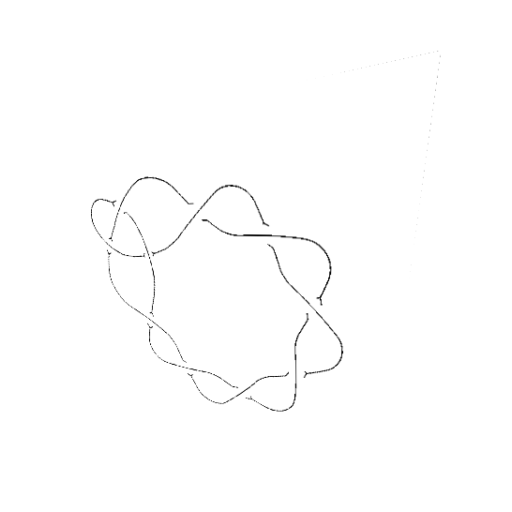
Crossing number: 10